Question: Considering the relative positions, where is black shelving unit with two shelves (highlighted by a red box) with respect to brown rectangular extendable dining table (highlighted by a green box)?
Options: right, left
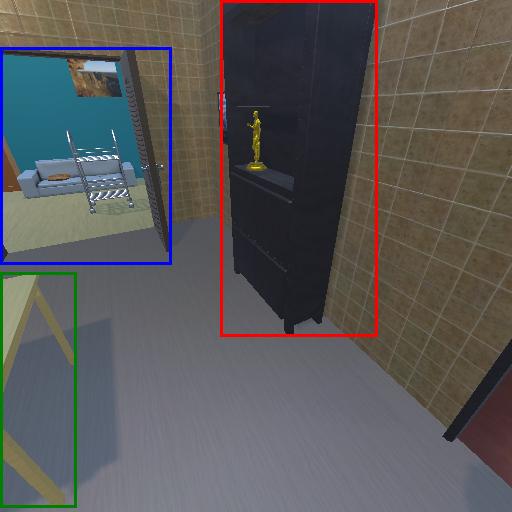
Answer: right